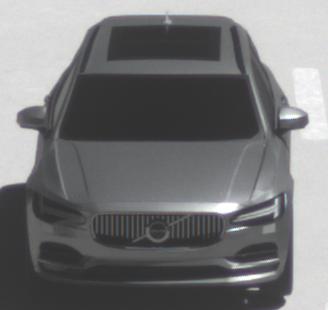
Make: Volvo
Model: V90
Detailed model: -
Model produced from: 2016
Model produced until: 2020
Doors: 5
Color: gray
Road condition: dry road
Daytime: midday
Contrast: high contrast